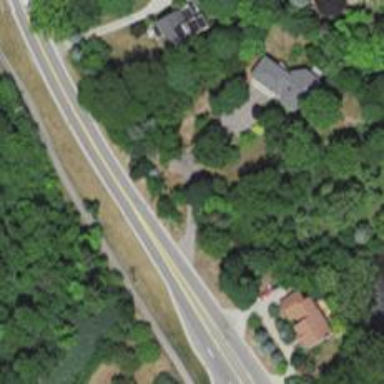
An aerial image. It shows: Driveway leading to service road.